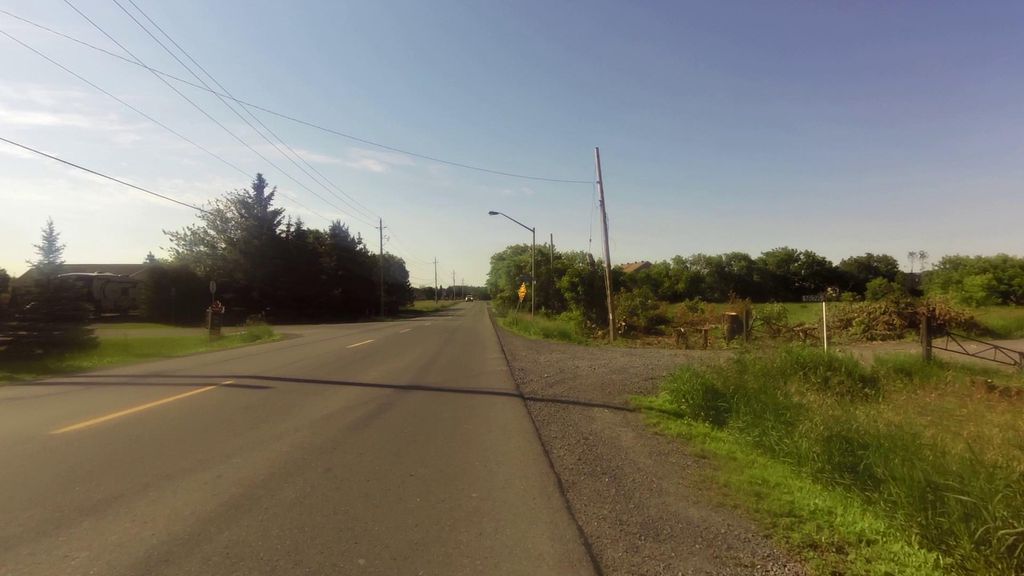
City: ottawa-gatineau